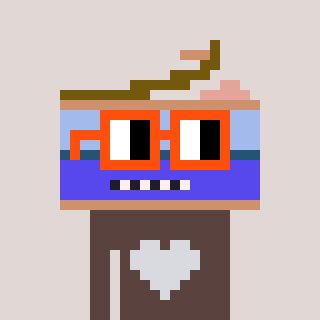
a pixel art character with square orange glasses, a canned ham-shaped head and a darkbrown-colored body on a warm background